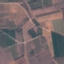
Label: PermanentCrop